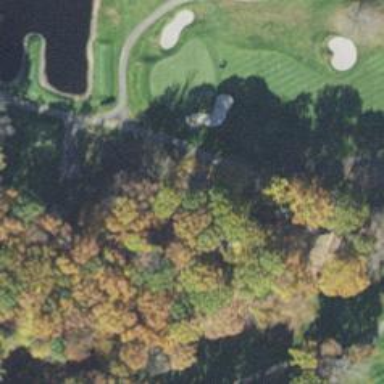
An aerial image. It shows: Path used for both walking and golf.